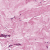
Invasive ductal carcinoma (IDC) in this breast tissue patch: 0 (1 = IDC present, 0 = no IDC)